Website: slack
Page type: account-dashboard
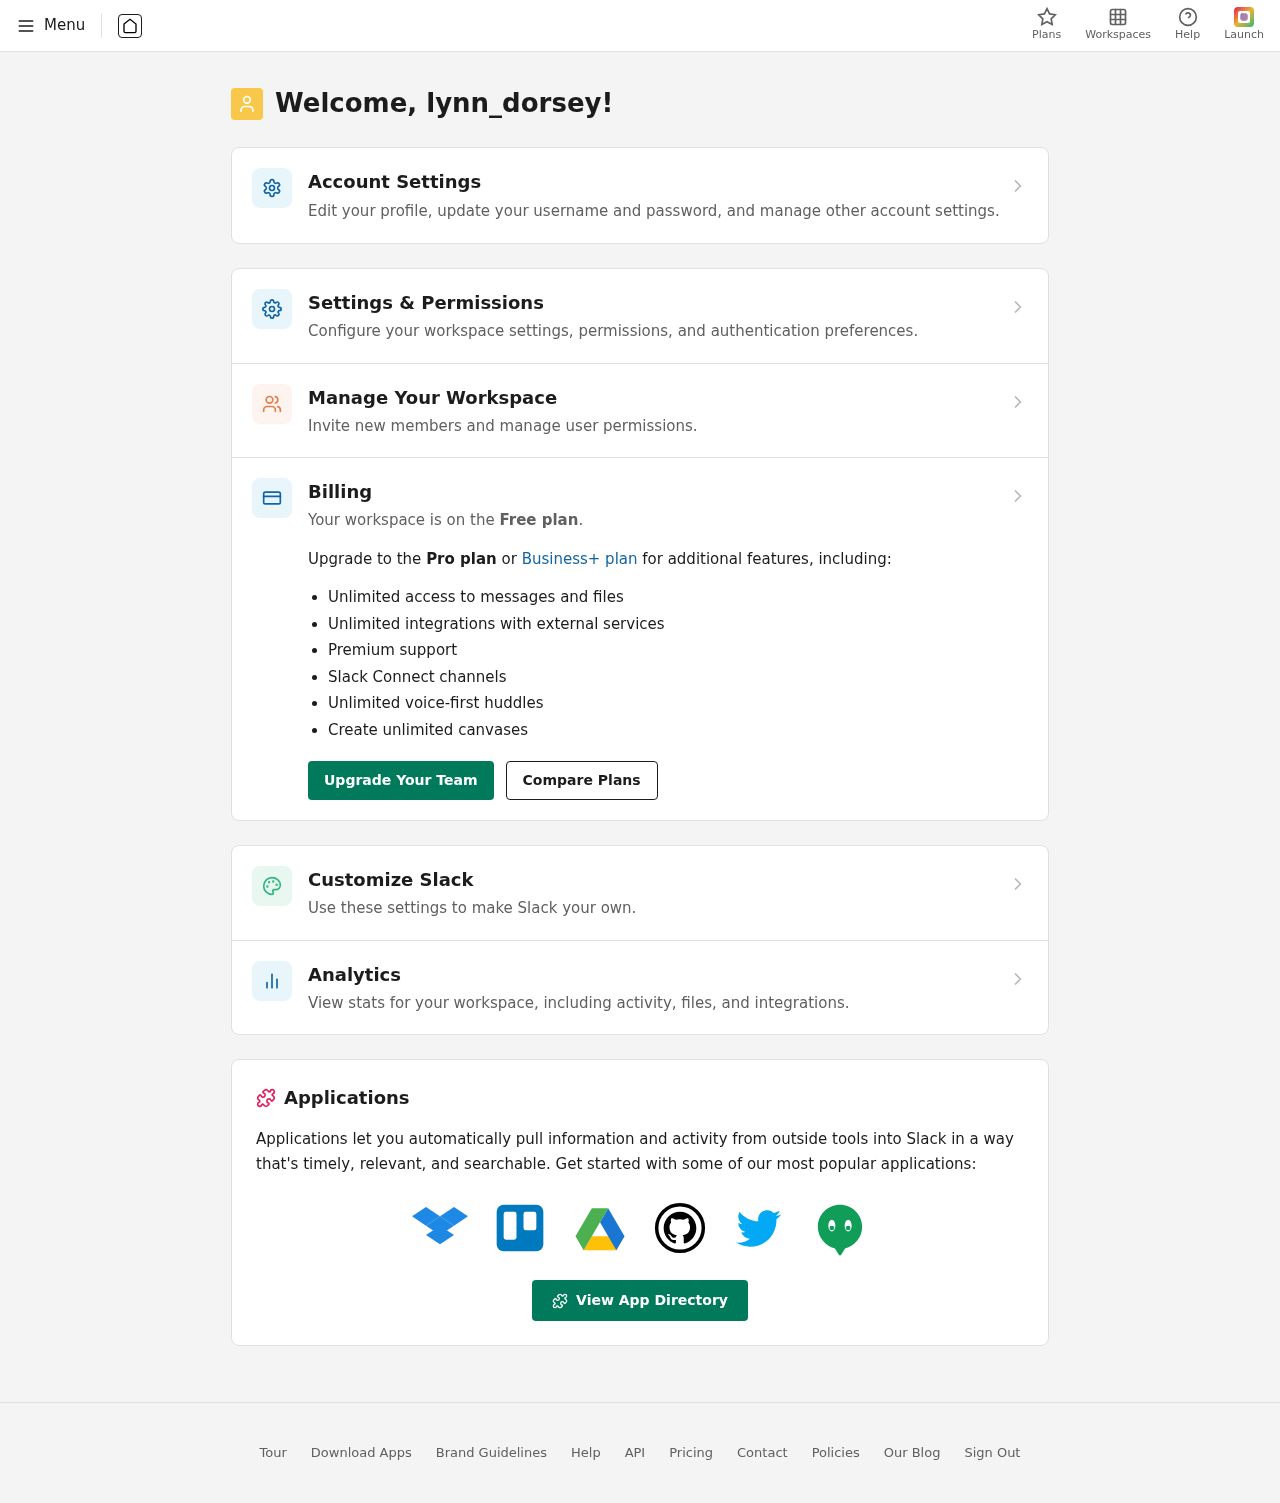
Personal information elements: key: PII_LOGIN_USERNAME
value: lynn_dorsey